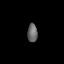
Tissue: prostate
Cell type: T cells
Senescence score: 0.1624
Nuclear area (px): 176
Mean DAPI intensity: 106.136